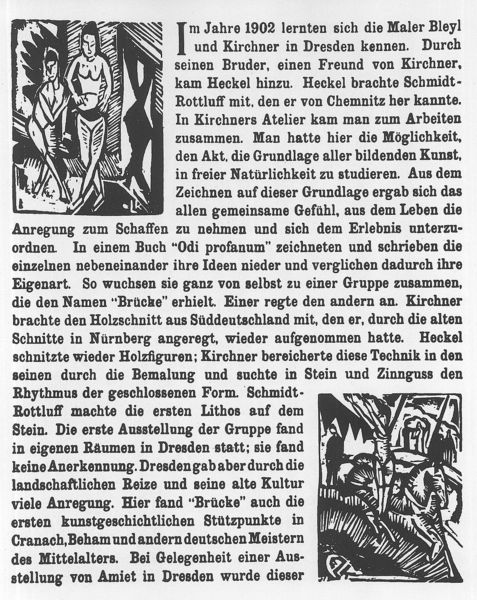
Titel: Chronik der Künstlergruppe Brücke
Künstler: Ernst Ludwig Kirchner
Schlagwörter: akt, mann, nackt, frauen, kirchner, menschen, frau, schwarz, weiss, expressionismus, bild, brücke, pferd, holzschnitt, schrift, bilder, moderne, ernst, nackte, buch, druck, linolschnitt, schnitt, seite, text, holzdruck, buchseite, dresden, abbildung, süddeutschland, künstlervereinigung, erklärung, die brücke, abbildungen, weiblicher akt, ernst ludwig kirchner, drucj, almanach, 1902, blauereiter, buhcseite, bleyl, elk, künstlerbund, duchdruck